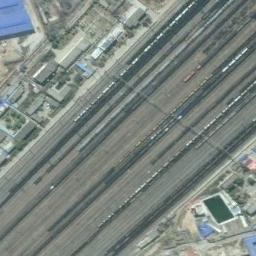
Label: railway